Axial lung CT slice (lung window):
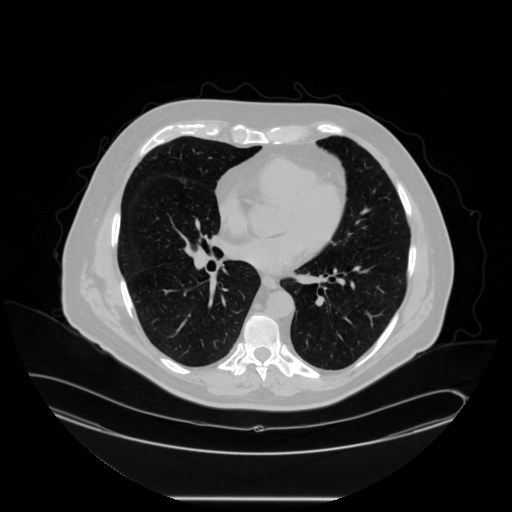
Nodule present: no